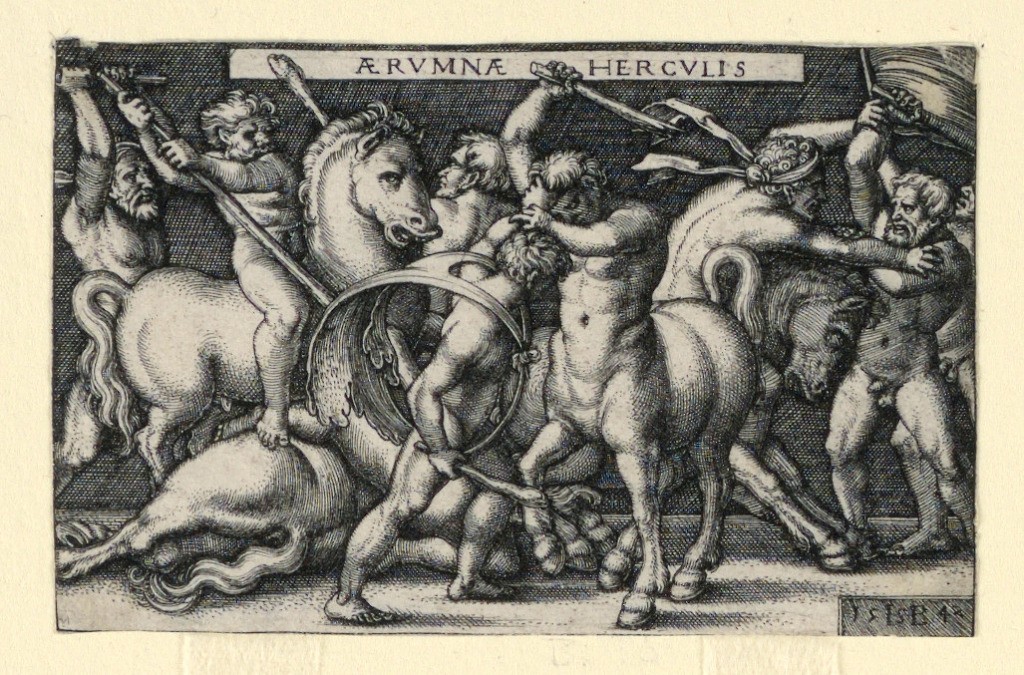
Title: Hercules Fighting the Centaurs
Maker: Hans Sebald Beham, German, 1500–1550
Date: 1542–48
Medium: Engraving on off-white laid paper
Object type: Print
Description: Horizontal rectangle. Hercules and a centaur fighting, in the foreground. Hercules grasps the hair of the Centaur with his right hand; holds a club in his left hand. Other battling figures, in the background.